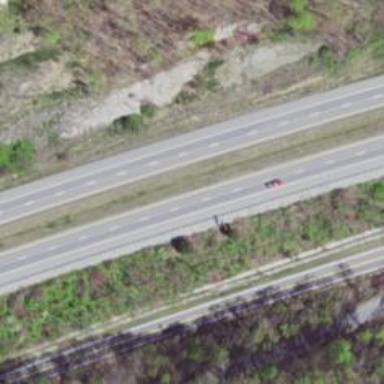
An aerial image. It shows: Trunk highway with expressway features.